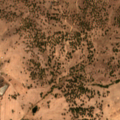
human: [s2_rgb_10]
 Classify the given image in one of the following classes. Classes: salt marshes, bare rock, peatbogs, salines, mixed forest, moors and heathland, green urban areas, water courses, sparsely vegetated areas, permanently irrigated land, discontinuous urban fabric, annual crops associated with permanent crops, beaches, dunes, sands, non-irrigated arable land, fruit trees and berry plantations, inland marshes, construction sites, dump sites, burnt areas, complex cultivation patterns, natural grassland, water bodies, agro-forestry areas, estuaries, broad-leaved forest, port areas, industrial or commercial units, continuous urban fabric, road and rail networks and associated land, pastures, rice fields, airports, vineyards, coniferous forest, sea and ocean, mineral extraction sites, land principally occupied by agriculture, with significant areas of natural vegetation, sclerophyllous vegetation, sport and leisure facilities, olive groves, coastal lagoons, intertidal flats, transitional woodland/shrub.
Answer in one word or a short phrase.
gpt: pastures, agro-forestry areas